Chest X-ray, PA view. Patient: 51 years old, sex M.
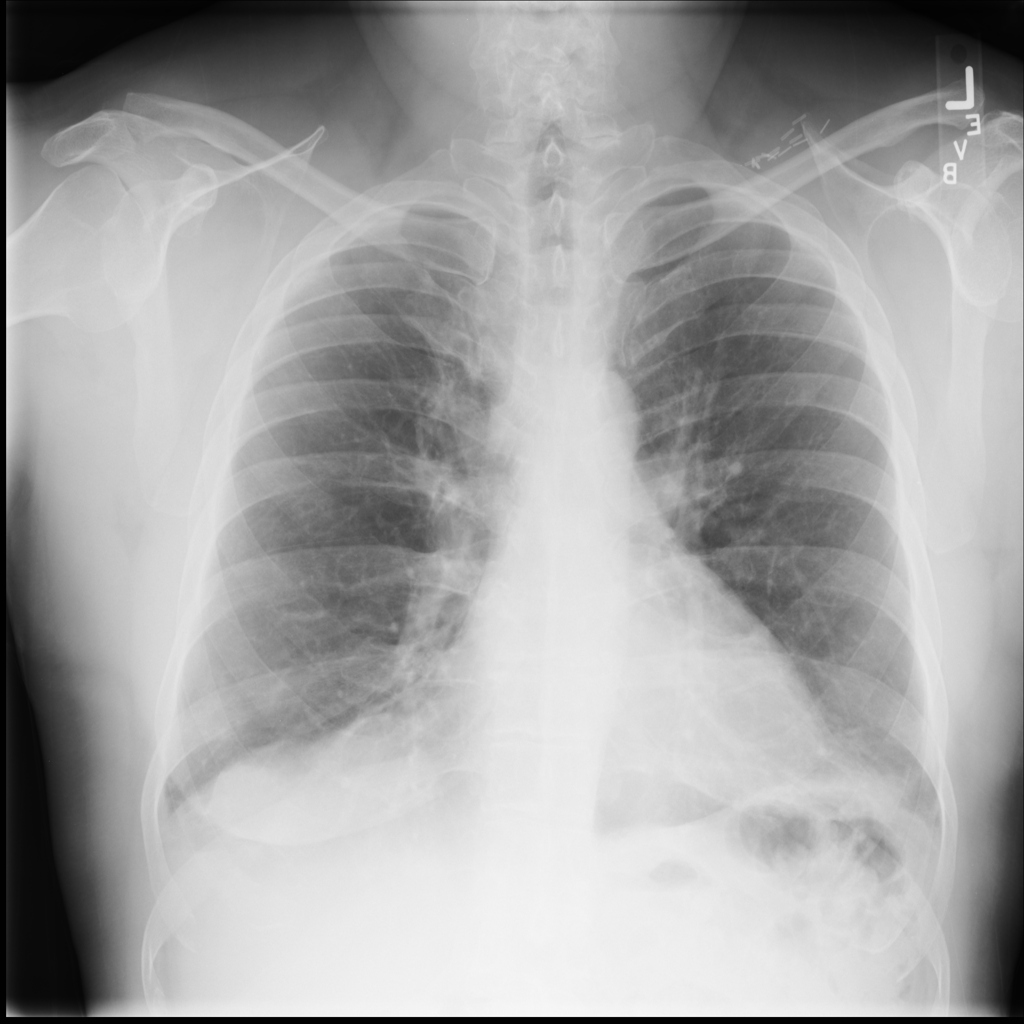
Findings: No Finding